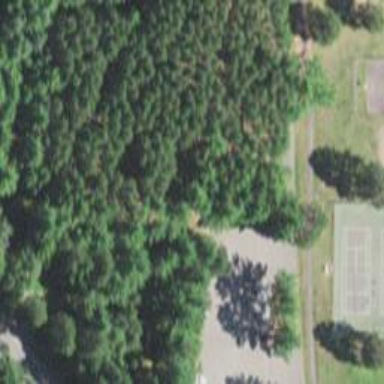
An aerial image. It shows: Disc golf course for leisure activity.